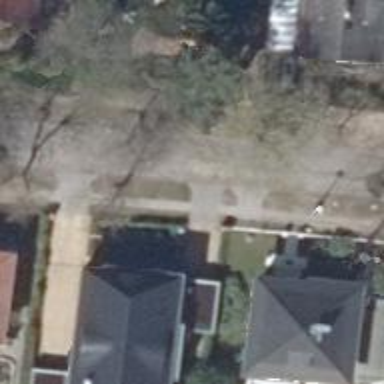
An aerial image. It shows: Residential road with sidewalks on both sides.